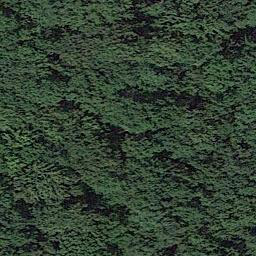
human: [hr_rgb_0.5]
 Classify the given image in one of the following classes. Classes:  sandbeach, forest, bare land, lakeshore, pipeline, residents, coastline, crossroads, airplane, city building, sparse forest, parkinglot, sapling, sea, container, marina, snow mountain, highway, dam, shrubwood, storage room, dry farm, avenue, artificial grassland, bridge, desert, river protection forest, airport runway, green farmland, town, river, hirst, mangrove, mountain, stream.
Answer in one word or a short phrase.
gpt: forest